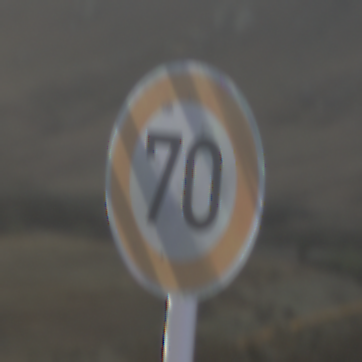
Verkehrszeichen: Geschwindigkeit70
Umgebung: Outdoor, Nature
Tageszeit: SunriseSunset
Wetter: Clear
Licht: Natural
Jahreszeit: NotSpecified
Kontrast: HighContrast